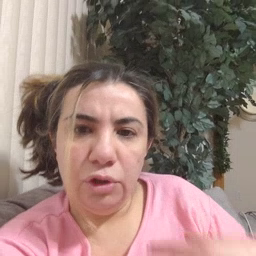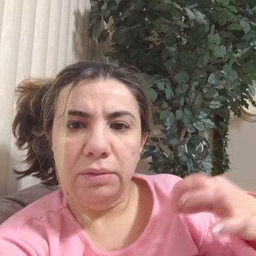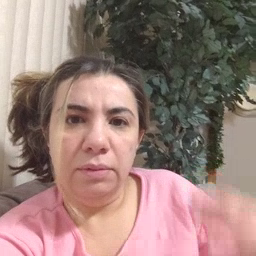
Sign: shirt